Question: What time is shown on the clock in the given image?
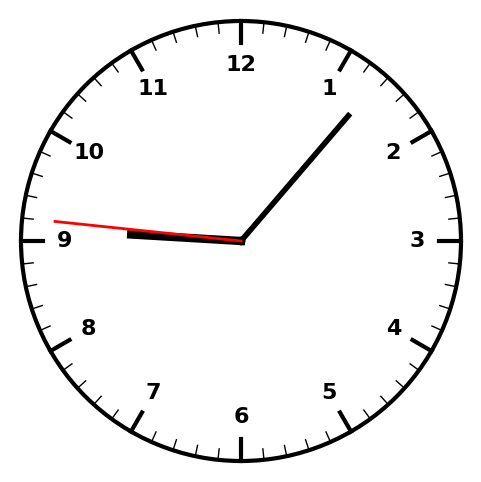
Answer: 09:06:46